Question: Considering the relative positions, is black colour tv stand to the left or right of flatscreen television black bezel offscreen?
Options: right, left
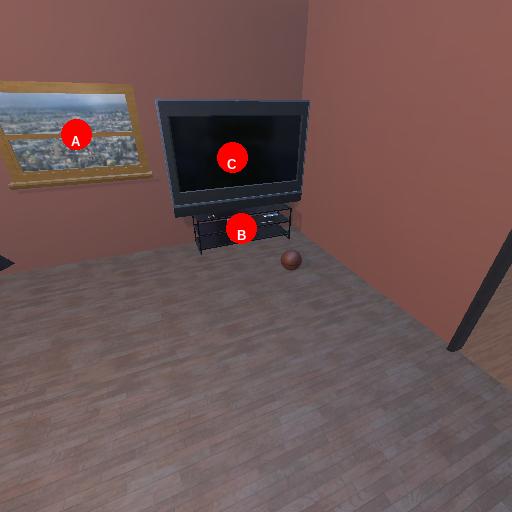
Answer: right